Question: in Firefox this date select dropdown has misalgined options. See the following image:

Any tips on what I can do to make the options line up?
CSS for this here:
'''
.dob-selects-container {
display: block;
-moz-box-sizing: border-box;
float: left;
min-height: 30px;
margin-left: 2.12766%;
:nth-child(1) {
width: 120px;
display: inline-block
}
:nth-child(2) {
width: 60px;
display: inline-block
}
:nth-child(3) {
width: 80px;
display: inline-block
}
}
'''
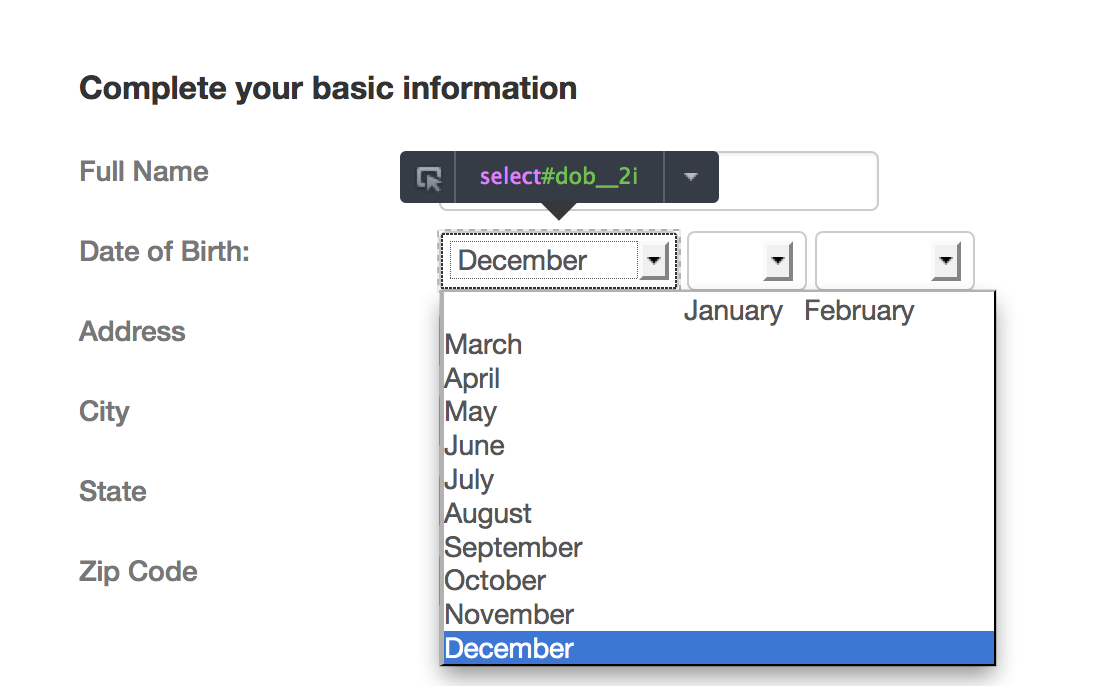
Answer: If you simply specify style rules using ':nth-child()' it'll apply to all matching elements.
You've specified 'display:inline-block' for the first 3 childs using child selectors, hence they will sit next to each other like text. 'March' is pulled down since it doesn't have any space available in the same line..
If you were trying to apply it just for the '<select>' elements, try
'''
select:nth-child(1) {
width: 120px;
display: inline-block
}
'''